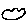
Label: cloud